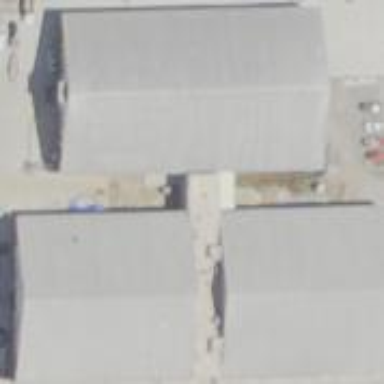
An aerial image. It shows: Warehouse.